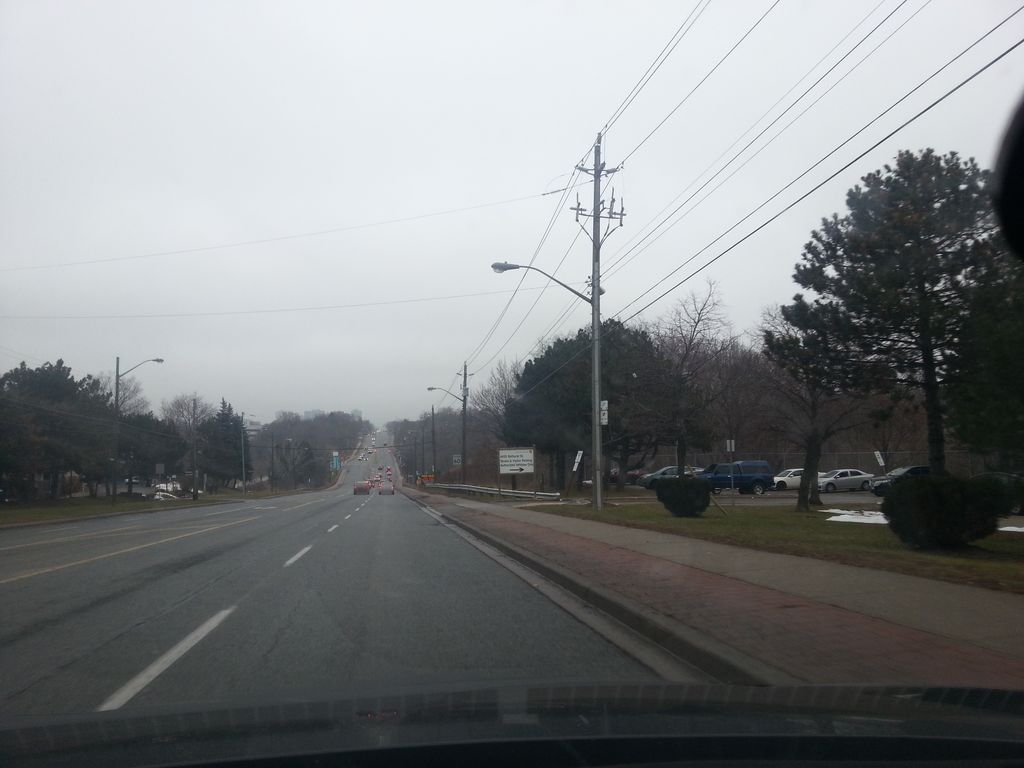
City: toronto